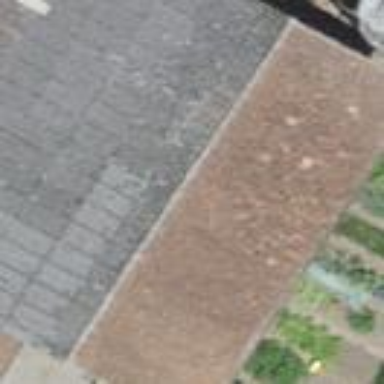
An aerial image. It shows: Rural barn.